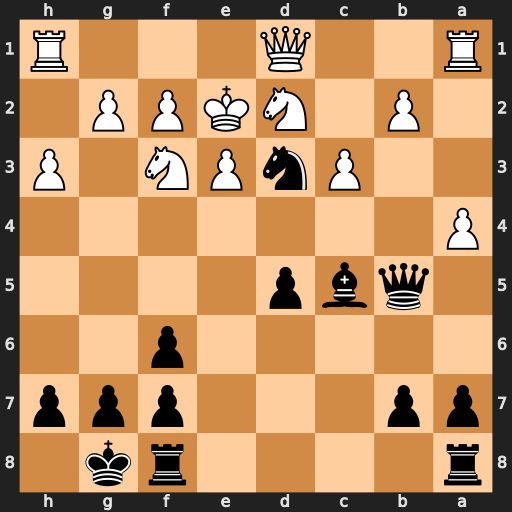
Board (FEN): r4rk1/pp3ppp/5p2/1qbp4/P7/2PnPN1P/1P1NKPP1/R2Q3R
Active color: b
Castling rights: -
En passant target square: -
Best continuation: Nf4+ Ke1 Nxg2#